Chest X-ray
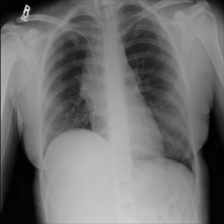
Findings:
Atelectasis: negative
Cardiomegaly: negative
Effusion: negative
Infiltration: negative
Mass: negative
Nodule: negative
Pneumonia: negative
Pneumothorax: negative
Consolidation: negative
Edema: negative
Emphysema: negative
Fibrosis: negative
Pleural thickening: negative
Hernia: negative